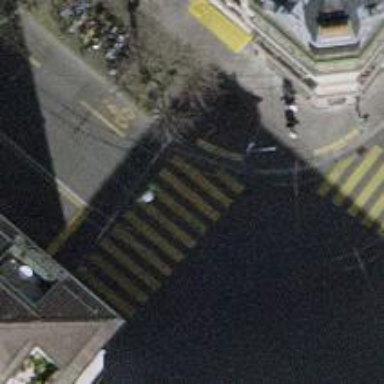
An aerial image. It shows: Road crossing with traffic signals.